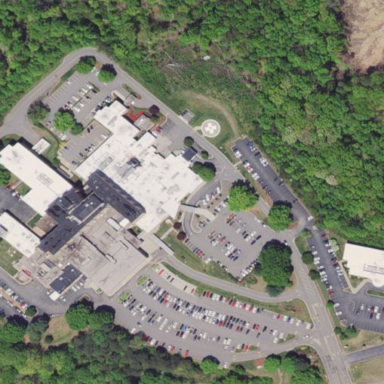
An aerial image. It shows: Healthcare facility identified as hospital.